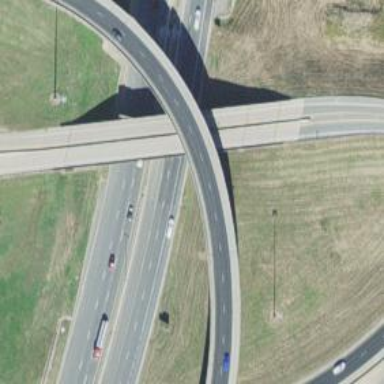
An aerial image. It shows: Beam structure bridge on motorway link.